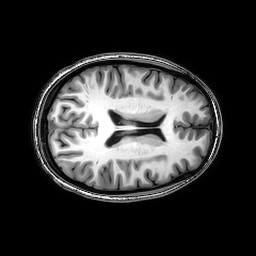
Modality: T1w
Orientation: axial
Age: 22
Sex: female
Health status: healthy
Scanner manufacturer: philips
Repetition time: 0.00819 s
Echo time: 0.00375 s